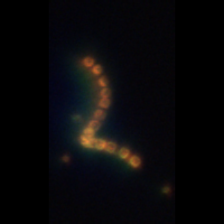
Taxon: Chaetoceros
Group: Diatoms